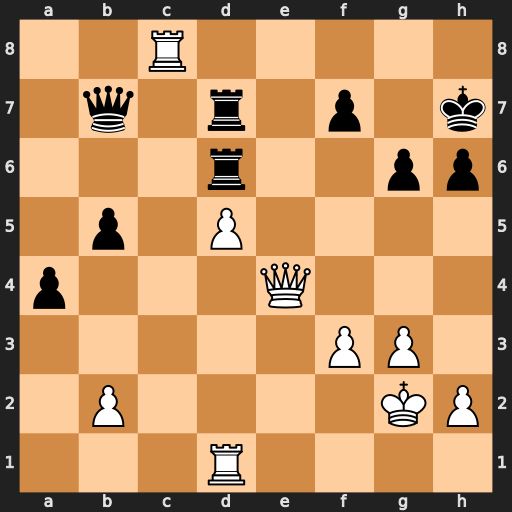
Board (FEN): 2R5/1q1r1p1k/3r2pp/1p1P4/p3Q3/5PP1/1P4KP/3R4
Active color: w
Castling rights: -
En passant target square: -
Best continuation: Qe8 Qxc8 Qxc8